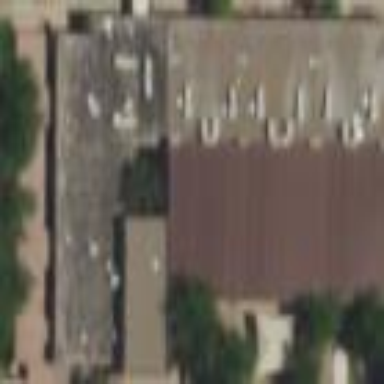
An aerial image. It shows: Building.